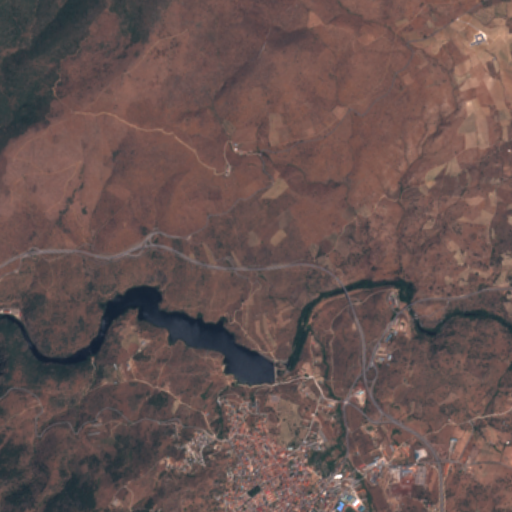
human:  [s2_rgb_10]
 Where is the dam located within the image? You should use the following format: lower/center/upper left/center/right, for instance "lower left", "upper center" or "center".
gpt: The dam is located in the lower center of the image.
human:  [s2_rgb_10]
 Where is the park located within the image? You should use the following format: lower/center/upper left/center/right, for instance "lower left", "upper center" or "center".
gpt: The park is located in the lower right of the image.
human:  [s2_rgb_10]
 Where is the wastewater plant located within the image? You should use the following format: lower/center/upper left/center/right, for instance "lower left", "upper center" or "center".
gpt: The wastewater plant is located in the center right of the image.
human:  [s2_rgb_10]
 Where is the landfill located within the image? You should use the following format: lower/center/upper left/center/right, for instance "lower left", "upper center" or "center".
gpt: There is no landfill in the image.